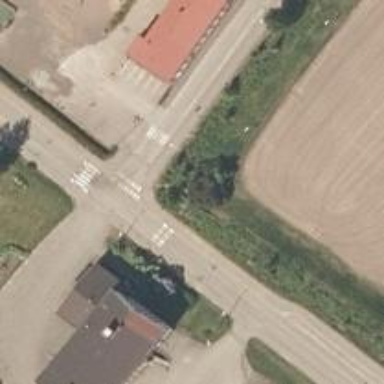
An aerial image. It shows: Zebra crossing on footway.